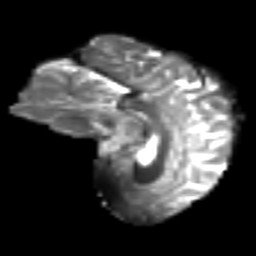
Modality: T2w
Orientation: sagittal
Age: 33
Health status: ill
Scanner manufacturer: philips
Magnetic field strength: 3 T
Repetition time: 9 s
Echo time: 0.127 s